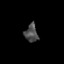
Tissue: prostate
Cell type: T cells
Senescence score: 0.7004
Nuclear area (px): 227
Mean DAPI intensity: 76.106